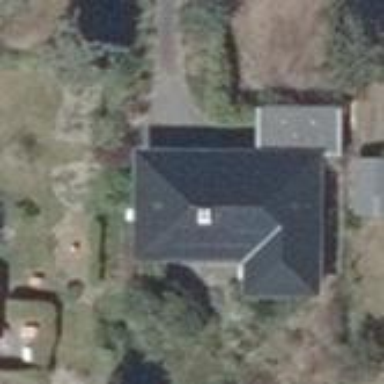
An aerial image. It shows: Detached building with hipped roof shape.